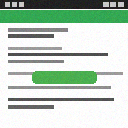
Screen state: on